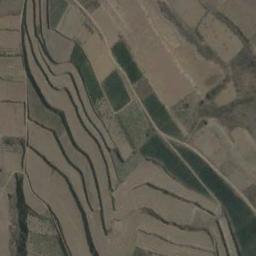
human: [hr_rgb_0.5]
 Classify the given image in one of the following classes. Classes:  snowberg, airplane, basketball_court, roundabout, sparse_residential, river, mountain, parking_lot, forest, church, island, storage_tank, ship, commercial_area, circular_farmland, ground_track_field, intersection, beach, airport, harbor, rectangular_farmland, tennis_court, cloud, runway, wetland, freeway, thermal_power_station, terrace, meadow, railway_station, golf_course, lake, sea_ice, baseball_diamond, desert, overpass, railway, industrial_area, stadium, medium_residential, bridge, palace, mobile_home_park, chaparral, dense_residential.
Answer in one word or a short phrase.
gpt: terrace